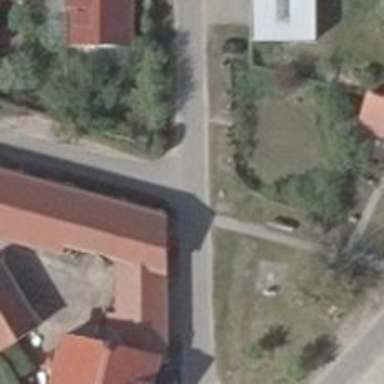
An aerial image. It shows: Asphalt road in residential area.